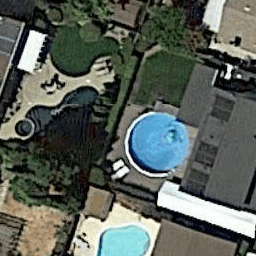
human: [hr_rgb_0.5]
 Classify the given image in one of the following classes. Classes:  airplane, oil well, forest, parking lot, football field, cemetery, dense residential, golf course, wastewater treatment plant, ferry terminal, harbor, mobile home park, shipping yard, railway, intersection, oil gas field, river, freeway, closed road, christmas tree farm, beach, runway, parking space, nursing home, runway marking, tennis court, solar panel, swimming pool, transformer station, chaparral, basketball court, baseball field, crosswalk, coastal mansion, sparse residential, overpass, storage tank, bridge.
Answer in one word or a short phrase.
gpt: swimming pool